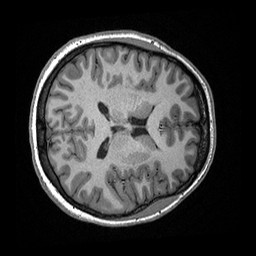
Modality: T1w
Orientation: axial
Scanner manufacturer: ge
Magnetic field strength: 3 T
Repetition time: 2.349 s
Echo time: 0.002968 s